Question: I want to document a SQL Server 2008 database. I have been asked for the Diagram and the specifications of the tables, fields, data type, etc. (Data Dictionary).
The problem is that I can not find a program that suits my requirements. The Erwin Data Modeler has a reverse engineering tool, but it is not useful because it does not allow me to specify only the tables that I want to diagram, at the very same request the schemas (But it is in this program that I am asked to do the diagramming) . SQL Server Management Studio is not an option because it is the same that manages the Databases (it implies modifying the DB in some way) and it is not very flexible with the choice of tables.
So I resorted to Data Modeler works perfectly with an Oracle database, you can make diagrams, generate scripts (the latter helped me to pass diagrams to Erwin), and even generate documentation of objects, etc. But I have not been able to connect it to SQL Server 2008 to do the same thing I did with Oracle. I downloaded the jtds-1.2.jar to make the connection but I do not know exactly how to do it.

In summary I need a program that allows me to choose the tables to which I want to diagram (These are things that are achieved with the Data Modeler) and then be able to open them in the Erwin (With the script that generates the latter) which is the target program. And also the field documentation, although this is a secondary issue to the question.
It would be helpful if you know of any other method, program or procedure.
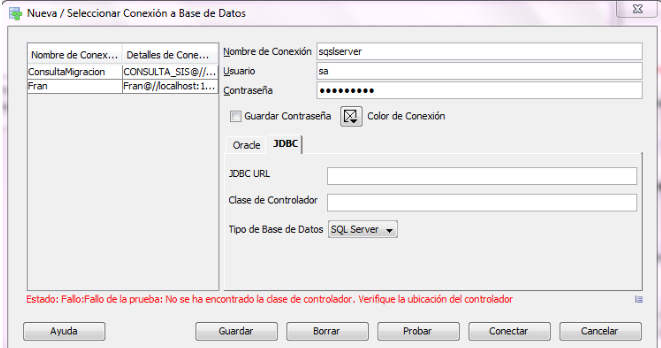
Answer: download from sourceforge jTDS v1.3 or 1.3.1
get the JAR out of the zip
add it to your sqldev folder
open preferences in the tool, and go to third party drivers, under database page i think, and then when you get to connection dialog, there will be a SQL Server and Sybase connection type
i talk about this in more detail <URL>
You can connect to a SQL 2008 db and RE the databases into one or more data models, and then generate data dictionary reports and DDL scripts. And a lot more..get v4.2 if you want to generate HTML reports that include the diagrams themselves.